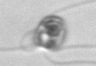
Label: flagellate_morphotype1